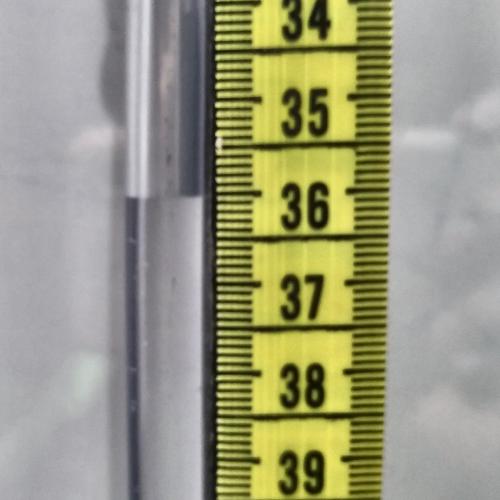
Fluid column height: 36.0 cm